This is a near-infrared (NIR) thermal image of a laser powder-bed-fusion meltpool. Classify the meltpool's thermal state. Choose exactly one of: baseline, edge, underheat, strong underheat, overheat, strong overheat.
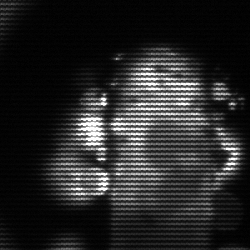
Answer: strong underheat